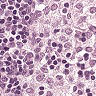
Metastatic tissue present: no